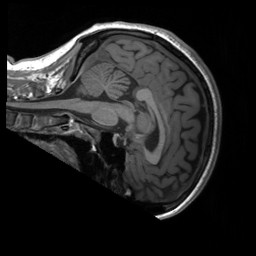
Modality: T1w
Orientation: sagittal
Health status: healthy
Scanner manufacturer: siemens
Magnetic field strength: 3 T
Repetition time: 1.9 s
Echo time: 0.00232 s